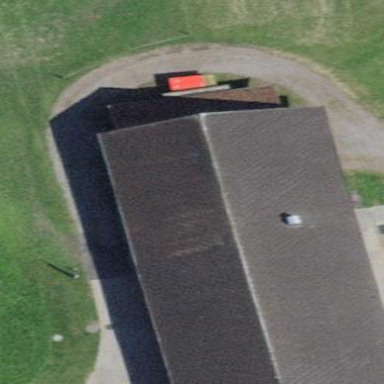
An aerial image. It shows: Stable building.